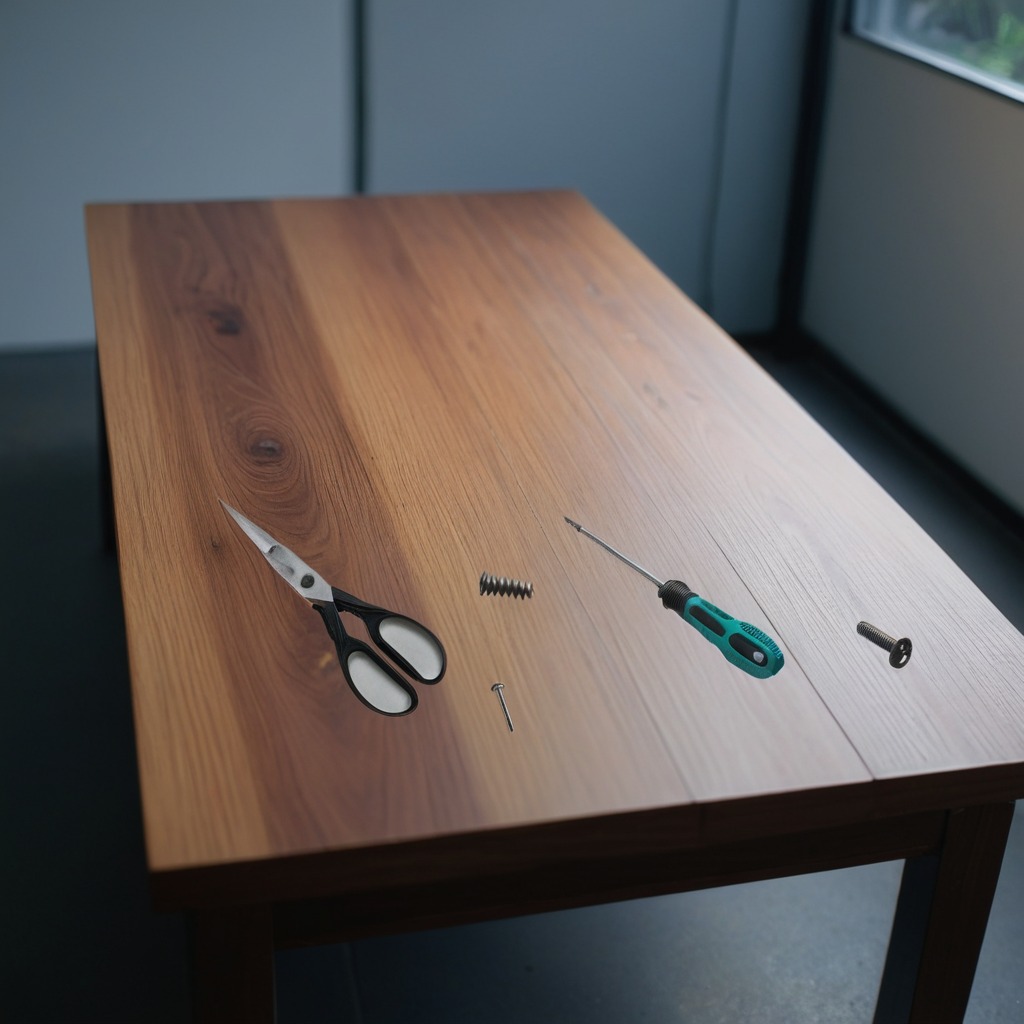
A metal machine screw, an iron nail, a coiled metal spring, a screwdriver, and a pair of scissors are lying on the old table.